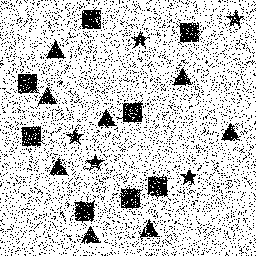
Squares: 8
Triangles: 8
Stars: 5
Total shapes: 21